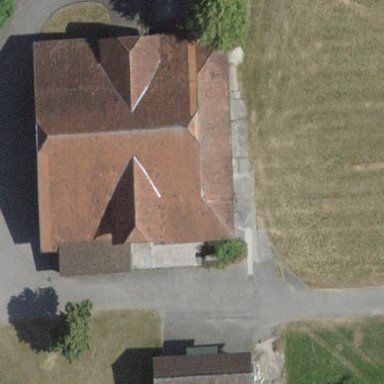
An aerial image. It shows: Farm building.